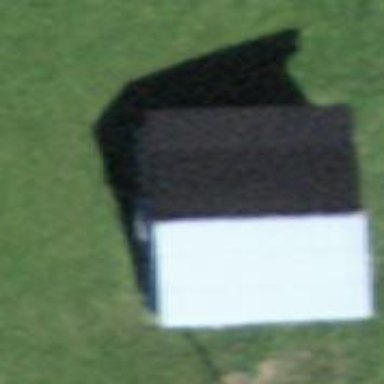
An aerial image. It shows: Barn.